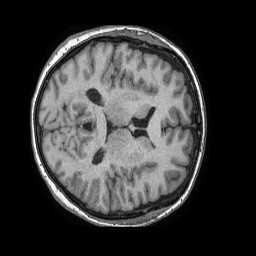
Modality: T1w
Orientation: axial
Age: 66
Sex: female
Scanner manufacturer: philips
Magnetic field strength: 1.5 T
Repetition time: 0.007473 s
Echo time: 0.003396 s